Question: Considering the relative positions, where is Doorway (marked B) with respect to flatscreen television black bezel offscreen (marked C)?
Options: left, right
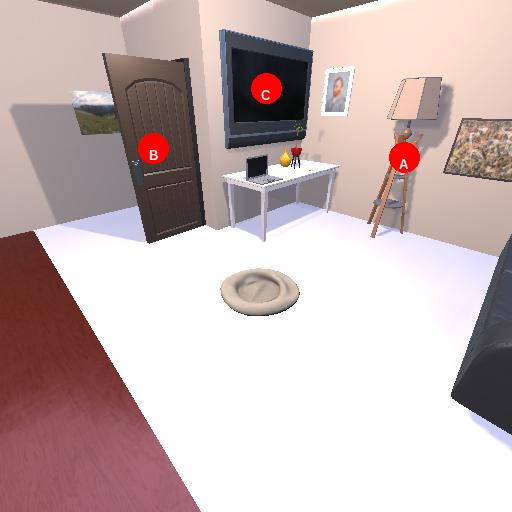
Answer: left